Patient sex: F
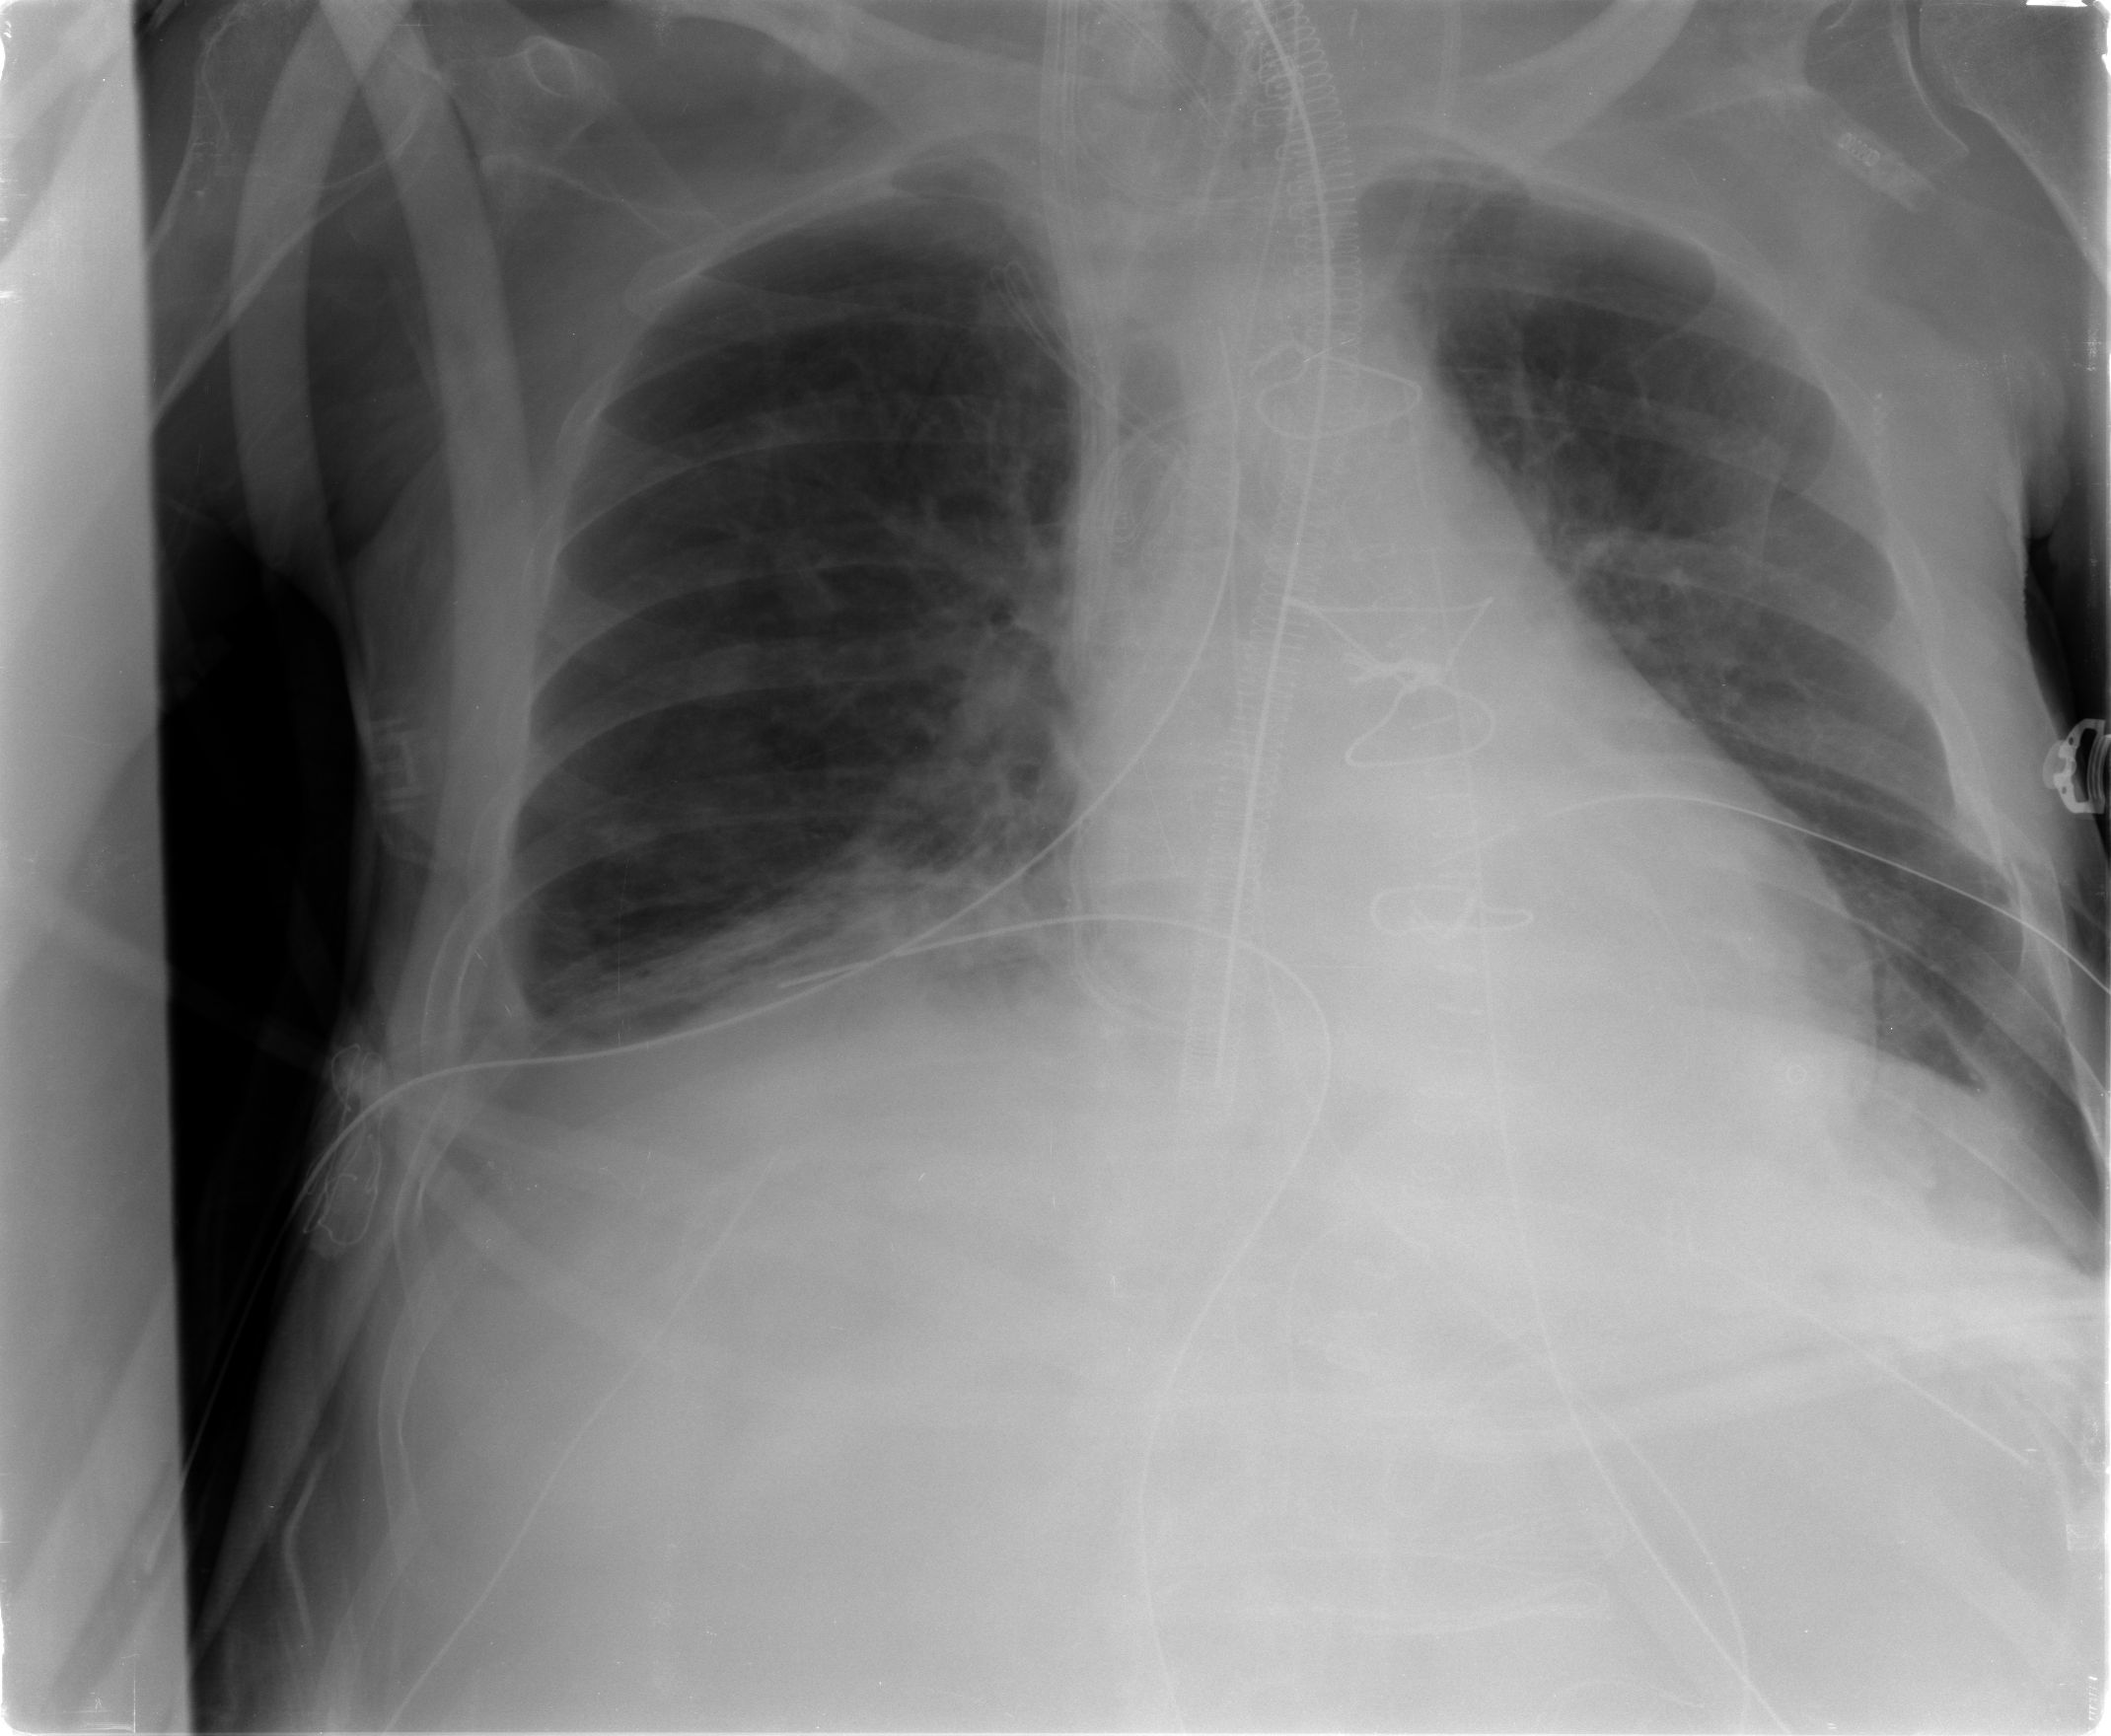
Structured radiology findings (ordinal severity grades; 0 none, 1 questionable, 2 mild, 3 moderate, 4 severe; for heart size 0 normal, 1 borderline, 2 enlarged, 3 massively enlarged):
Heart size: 0
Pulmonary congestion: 2
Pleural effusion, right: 2
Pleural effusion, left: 2
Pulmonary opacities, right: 0
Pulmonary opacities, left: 1
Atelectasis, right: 2
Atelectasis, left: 2